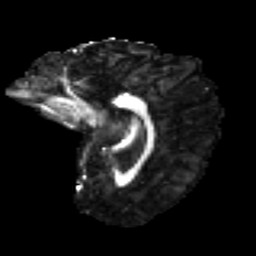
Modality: FA
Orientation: sagittal
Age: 36
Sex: female
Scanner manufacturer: ge
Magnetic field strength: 3 T
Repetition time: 7.8 s
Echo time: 0.0606 s